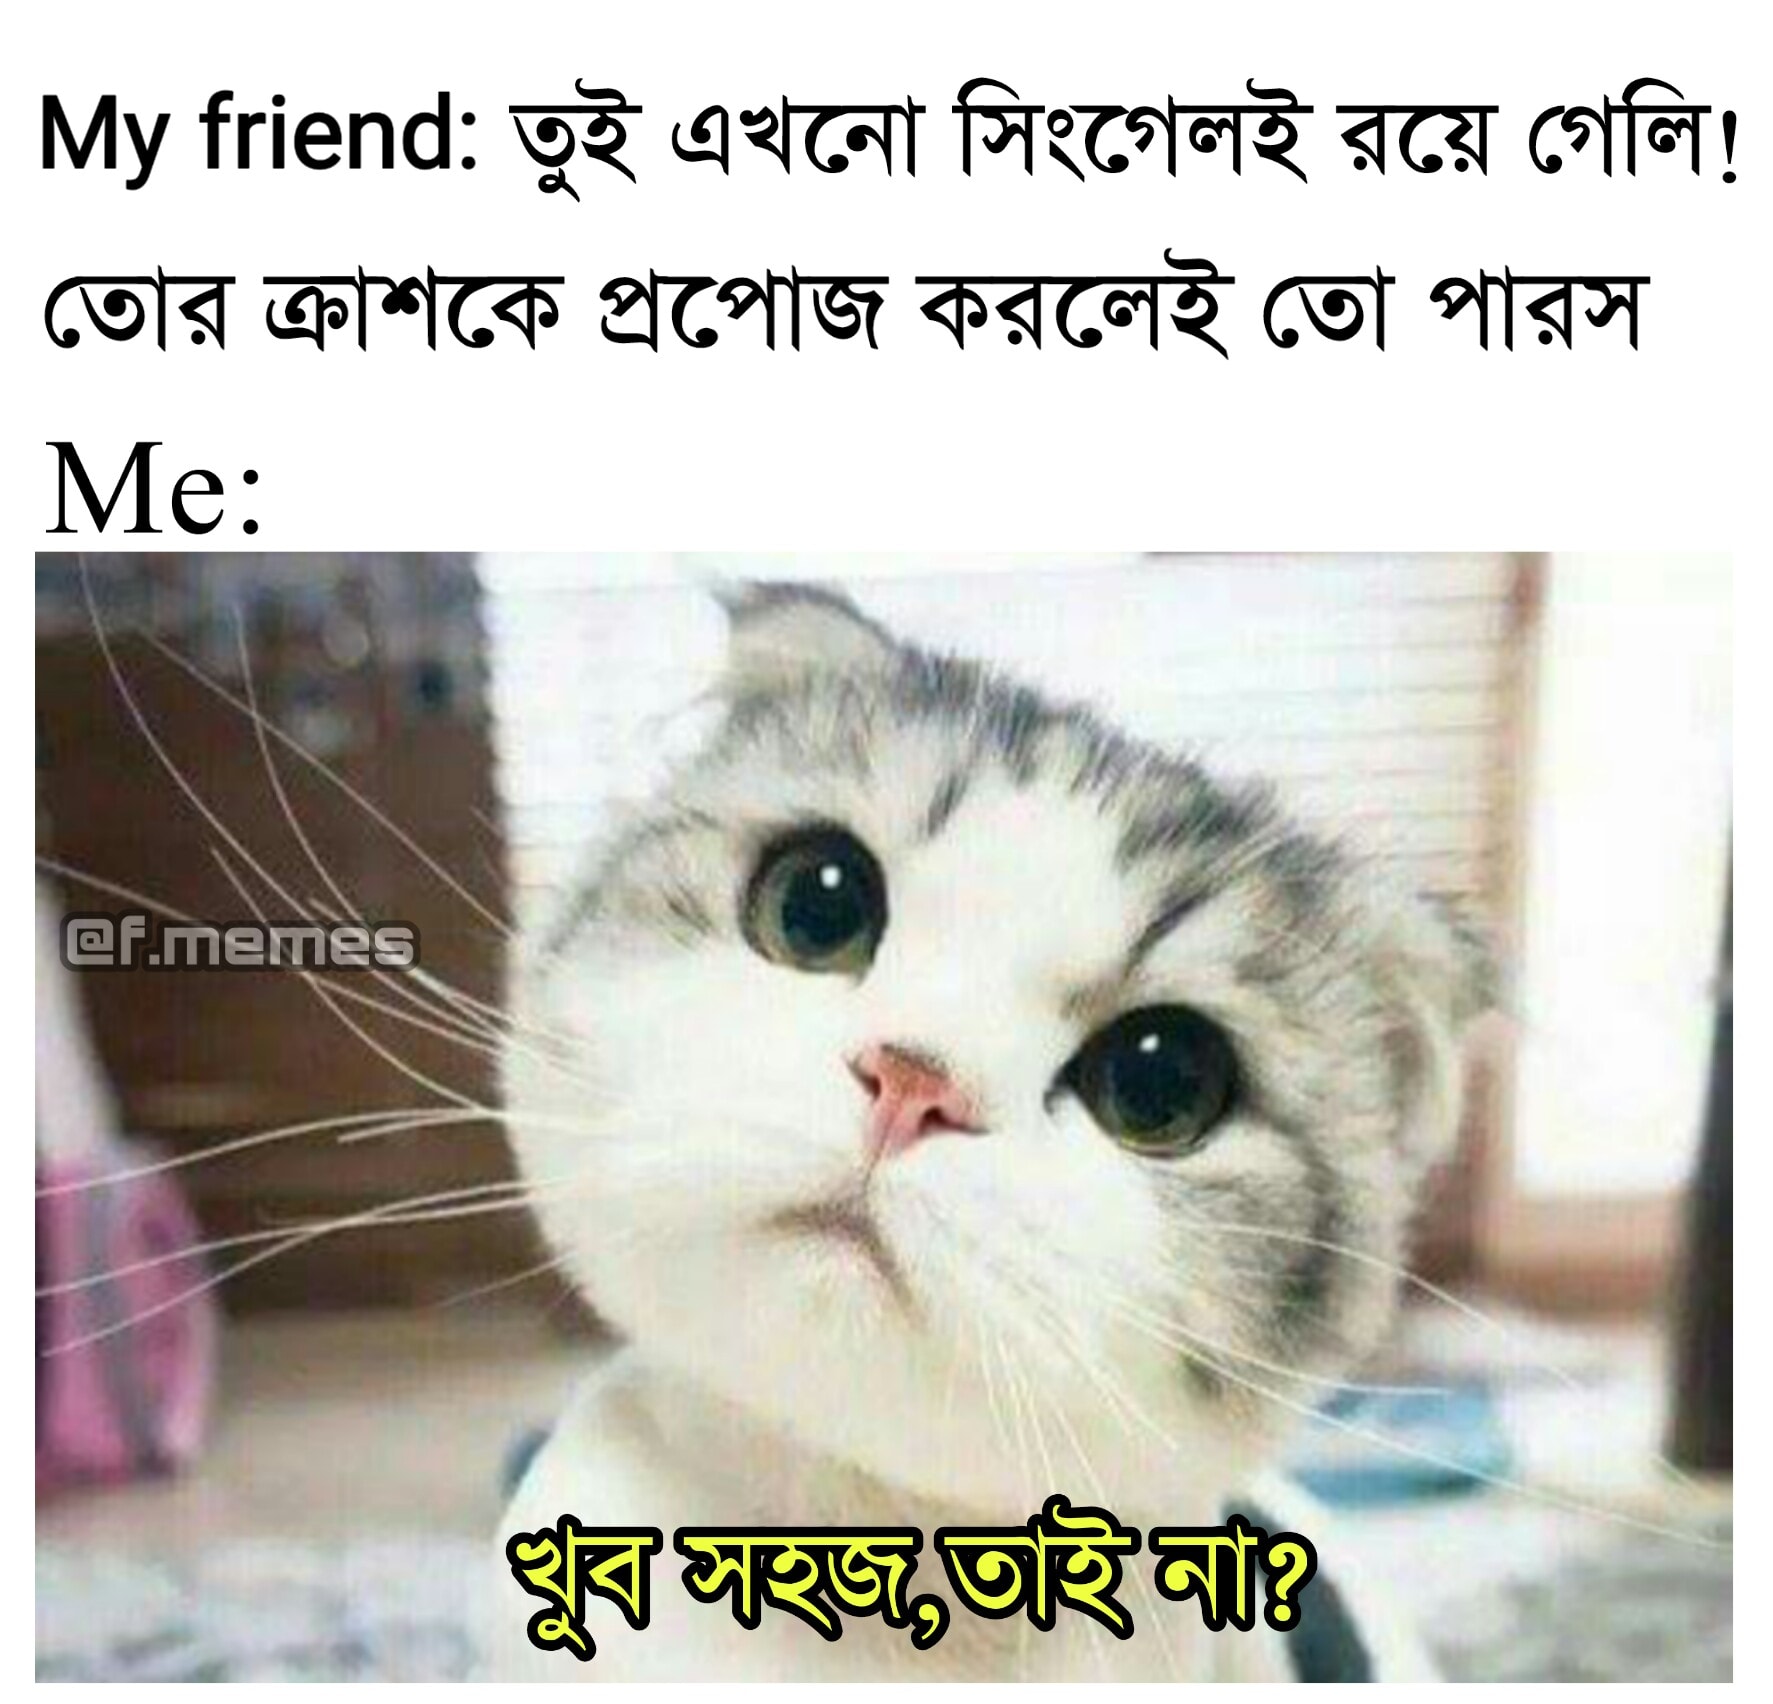
Caption: My friend : তুই এখনো সিঙ্গেল রয়ে গেলি ! তোর ক্রাশকে প্রপোজ করলেই তো পারস   Me: খুব সহজ , তাই না ?
Label: non-hate